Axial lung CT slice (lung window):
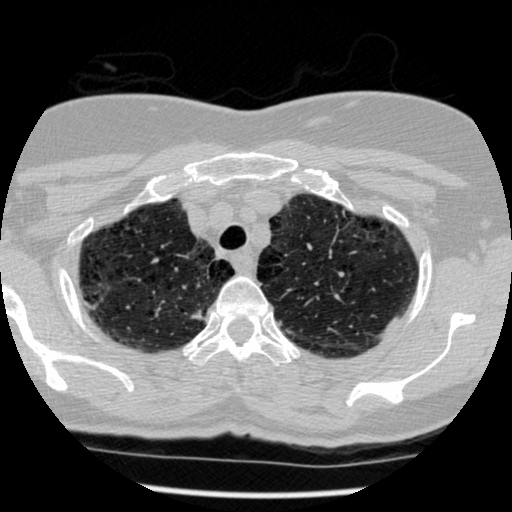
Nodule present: no